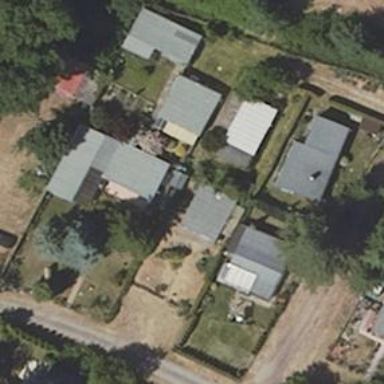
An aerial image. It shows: Allotments area.